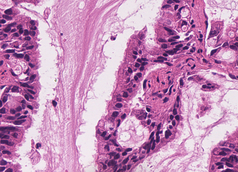
Tumor epithelial tissue: yes
Tumor-associated stroma tissue: yes
Normal tissue: no